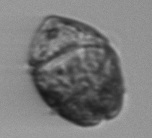
Label: Margalefidinium